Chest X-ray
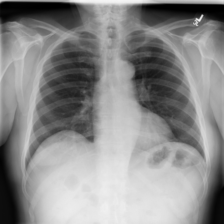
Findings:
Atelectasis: negative
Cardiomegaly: negative
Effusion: negative
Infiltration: negative
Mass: negative
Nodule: negative
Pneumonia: negative
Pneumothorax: negative
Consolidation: negative
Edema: negative
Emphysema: negative
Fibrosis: negative
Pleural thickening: negative
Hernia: negative